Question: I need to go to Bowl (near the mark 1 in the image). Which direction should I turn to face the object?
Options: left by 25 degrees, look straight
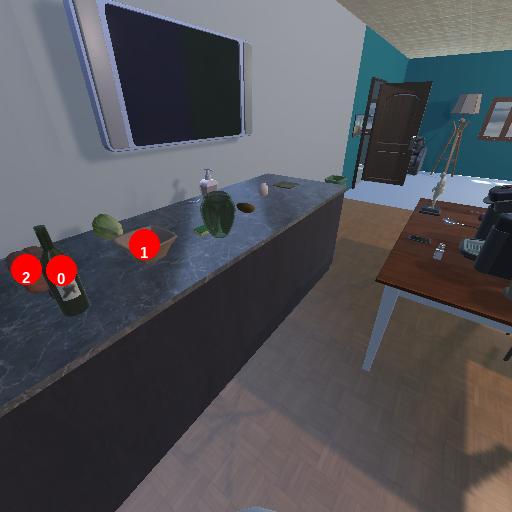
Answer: left by 25 degrees